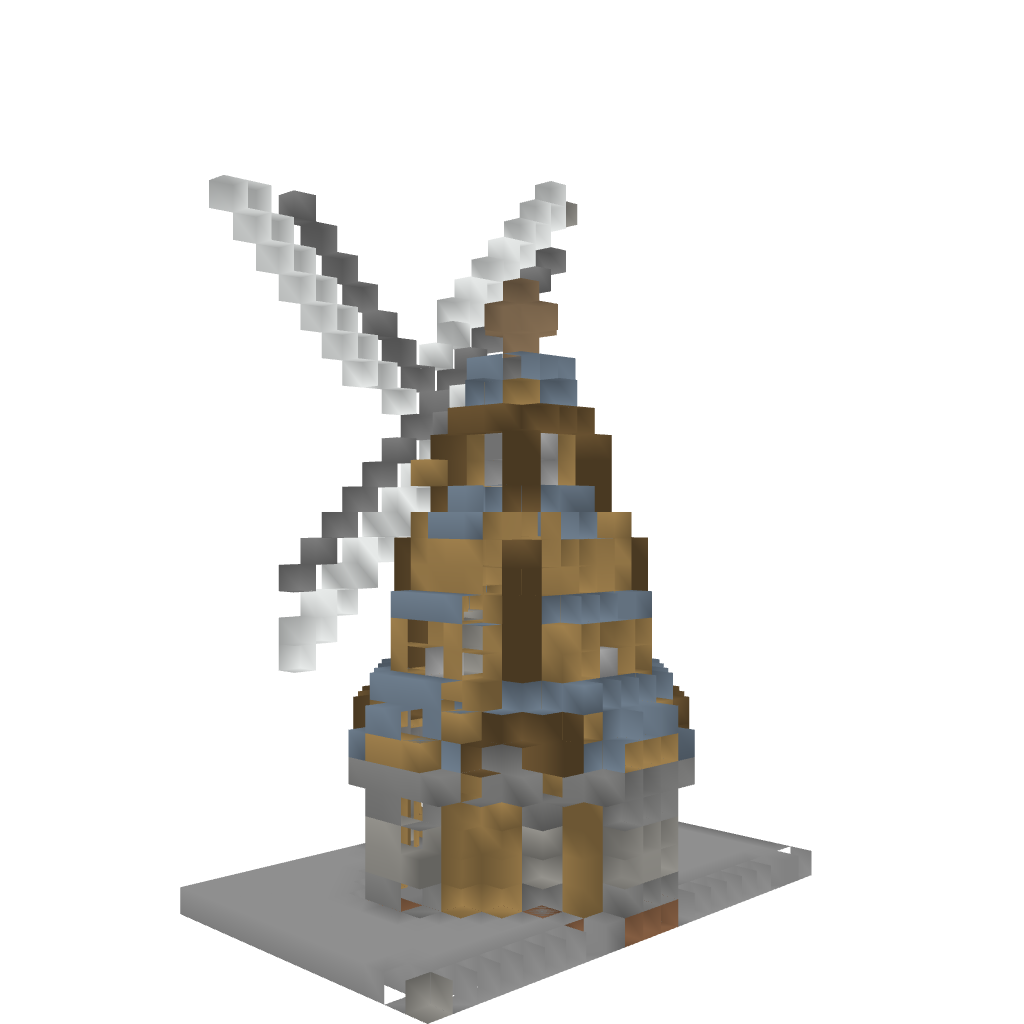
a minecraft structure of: Windmill 2